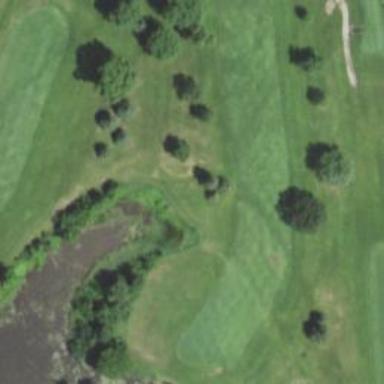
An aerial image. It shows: Grassy area designated as golf fairway.